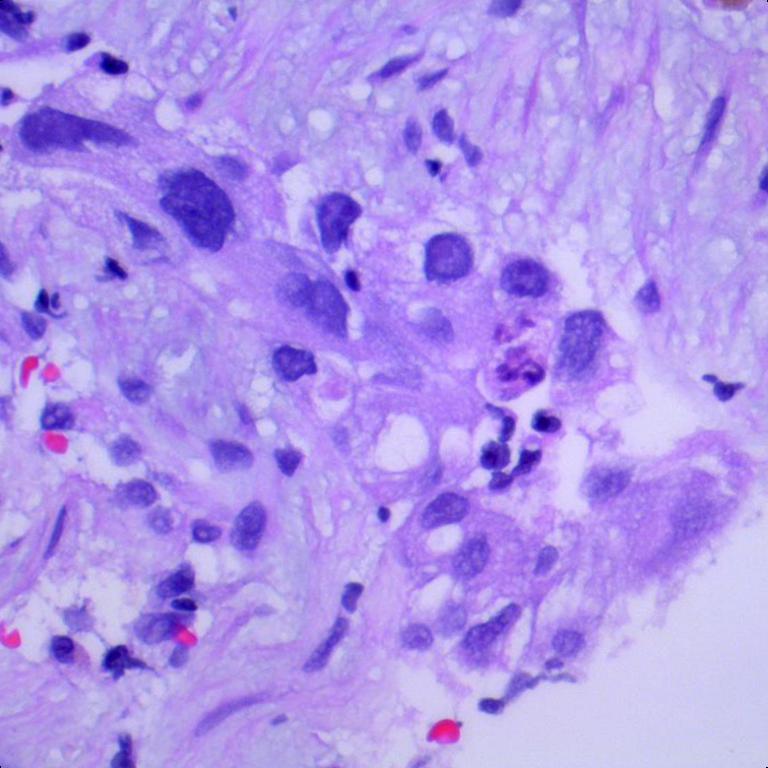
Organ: lung
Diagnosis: adenocarcinomas